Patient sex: M
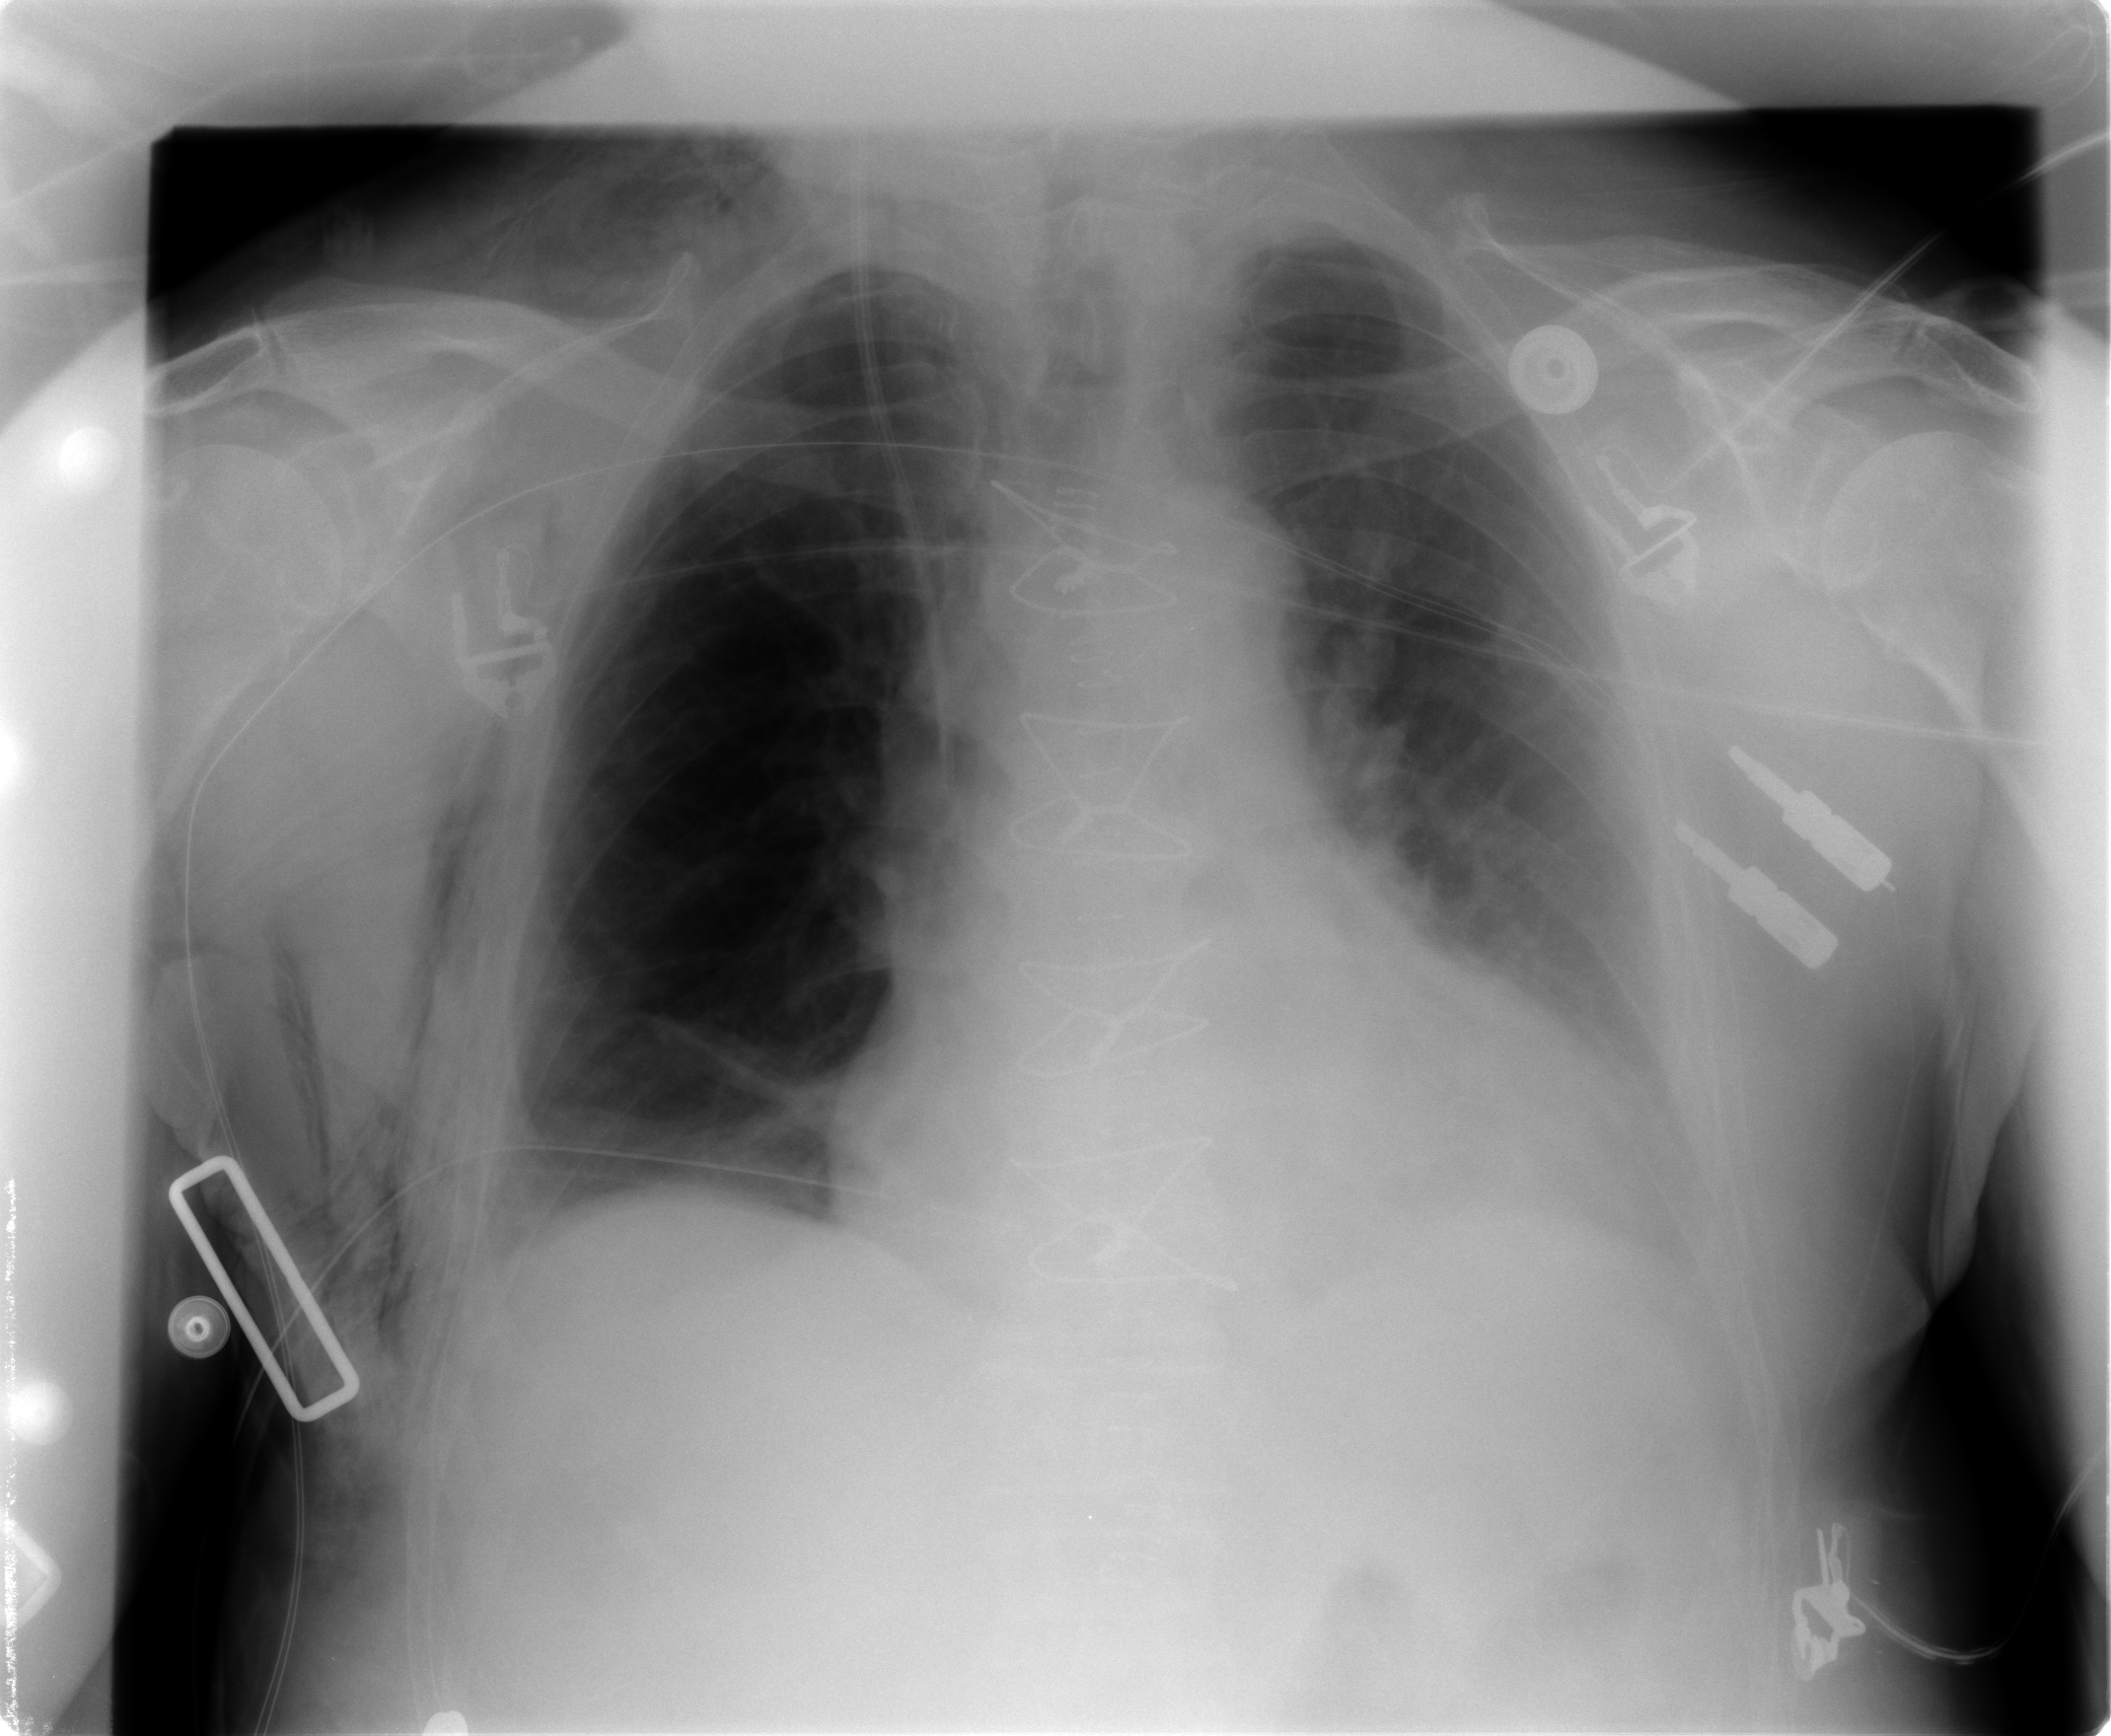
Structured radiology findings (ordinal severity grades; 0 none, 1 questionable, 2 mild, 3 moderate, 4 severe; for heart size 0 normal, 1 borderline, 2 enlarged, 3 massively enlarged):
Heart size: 1
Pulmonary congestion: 0
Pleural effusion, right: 2
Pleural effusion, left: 2
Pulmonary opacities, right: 0
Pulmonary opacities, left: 0
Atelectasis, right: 0
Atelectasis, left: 2